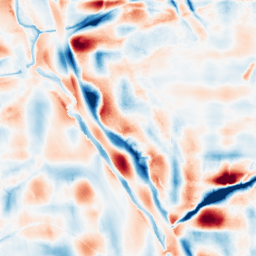
Category: wavelet
Decomposition family: wavelet_dwt
Decomposition parameters: wavelet: sym4
level: 5
Upsampling method: bicubic
Upsampling parameters: scale: 4
Upsampling scale: 4